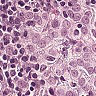
Metastatic tissue present: yes